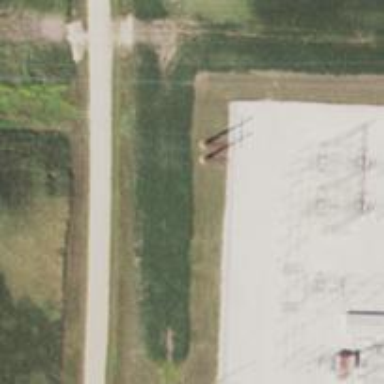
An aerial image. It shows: H-frame power tower design.